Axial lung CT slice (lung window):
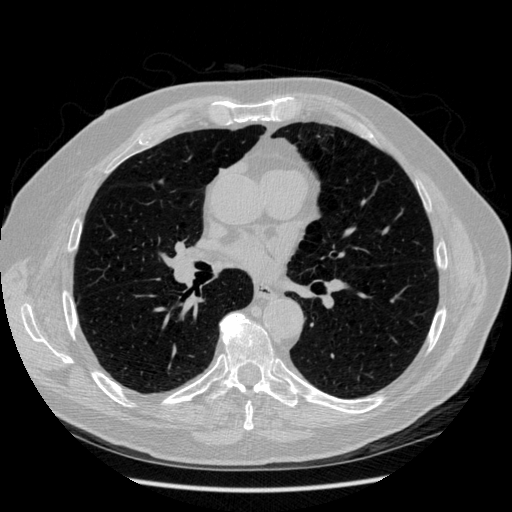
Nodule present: no